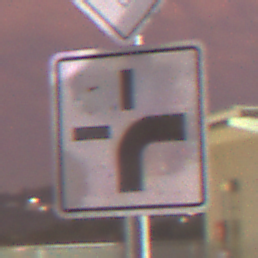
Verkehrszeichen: VerlaufVorfahrtsstrasse3
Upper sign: Vorfahrtsstrasse
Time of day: SunriseSunset
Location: Outdoor (Urban)
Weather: PartlyCloudy
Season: NotSpecified
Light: Artificial